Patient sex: M
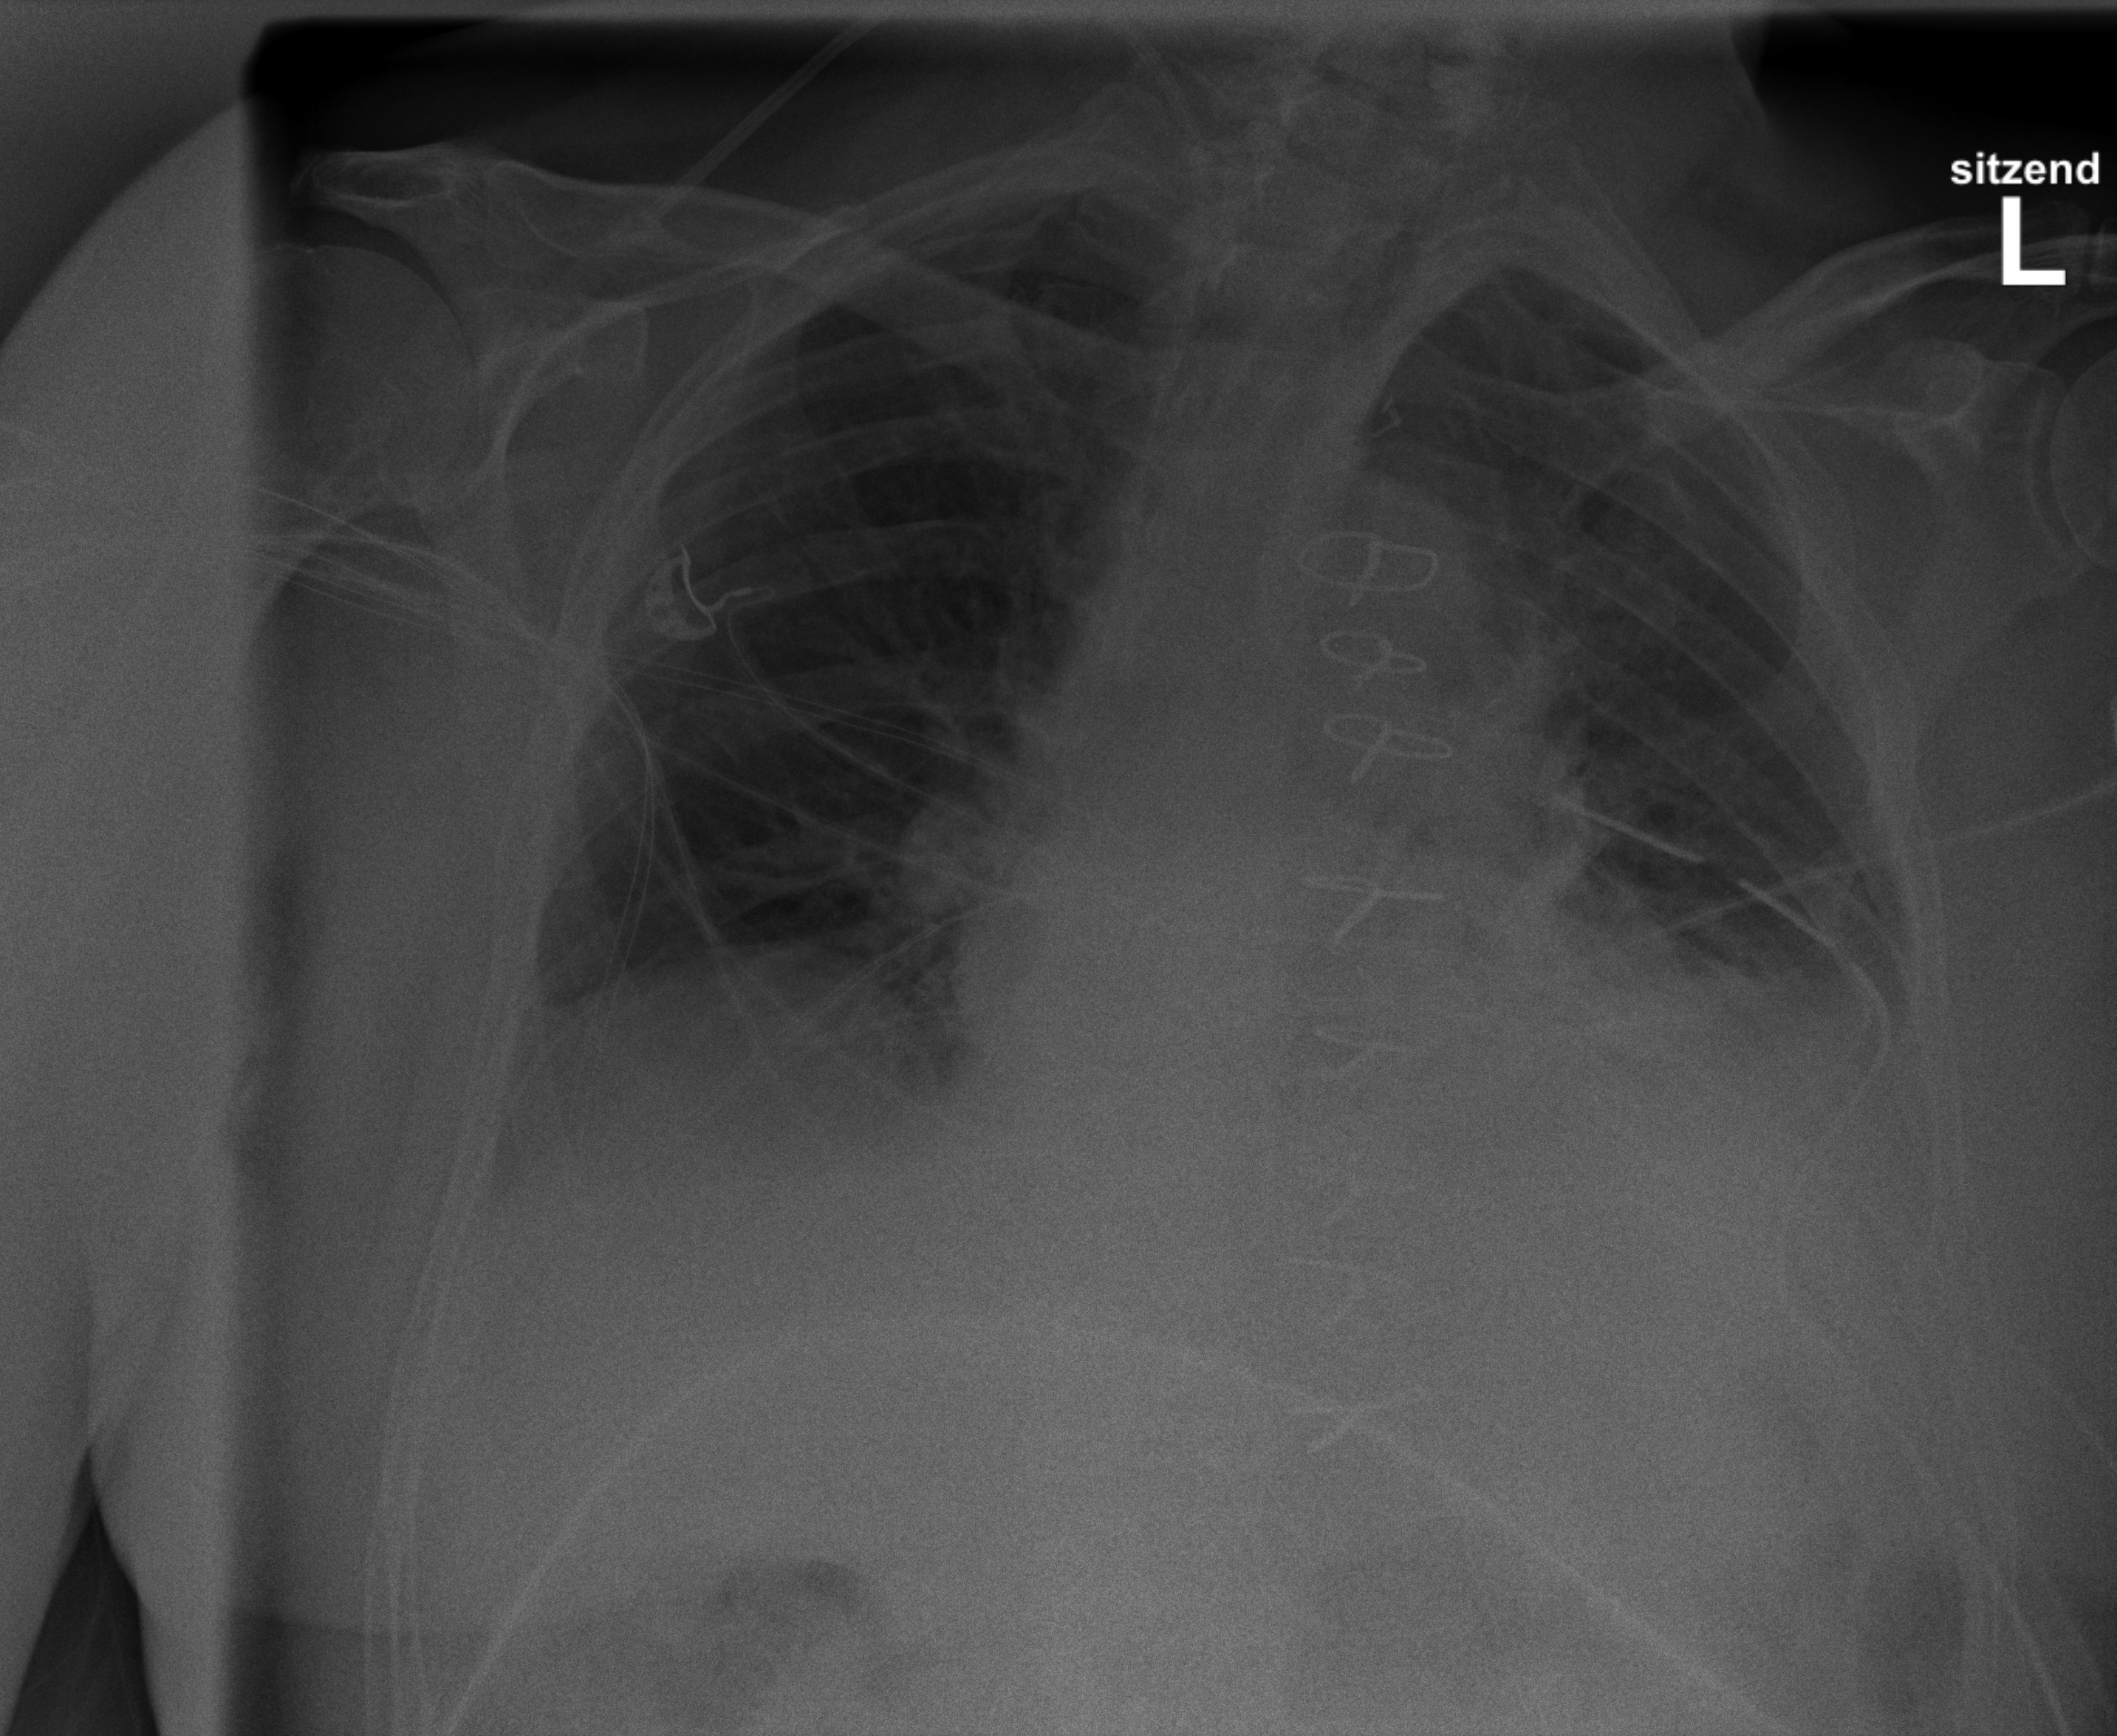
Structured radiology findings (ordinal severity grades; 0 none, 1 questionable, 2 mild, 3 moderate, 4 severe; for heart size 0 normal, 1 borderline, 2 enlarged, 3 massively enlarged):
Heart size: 1
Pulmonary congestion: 2
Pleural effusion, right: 2
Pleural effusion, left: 3
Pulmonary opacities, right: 1
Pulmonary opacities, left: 1
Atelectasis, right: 2
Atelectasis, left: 2